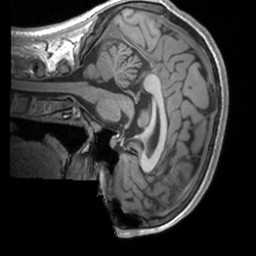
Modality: T1w
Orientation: sagittal
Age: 19
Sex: male
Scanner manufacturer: siemens
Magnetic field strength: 3 T
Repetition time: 1.9 s
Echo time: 0.00226 s